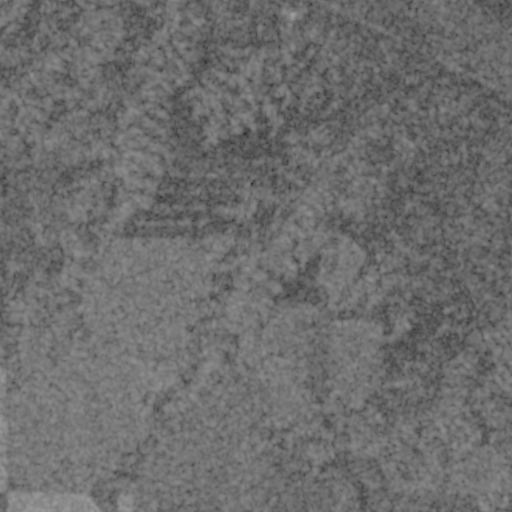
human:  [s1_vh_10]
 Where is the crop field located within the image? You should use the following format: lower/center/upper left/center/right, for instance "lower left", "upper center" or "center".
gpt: The crop field is located in the upper left of the image.
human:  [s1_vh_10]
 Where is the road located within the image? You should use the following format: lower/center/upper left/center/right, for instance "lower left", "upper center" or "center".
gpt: There is no road in the image.

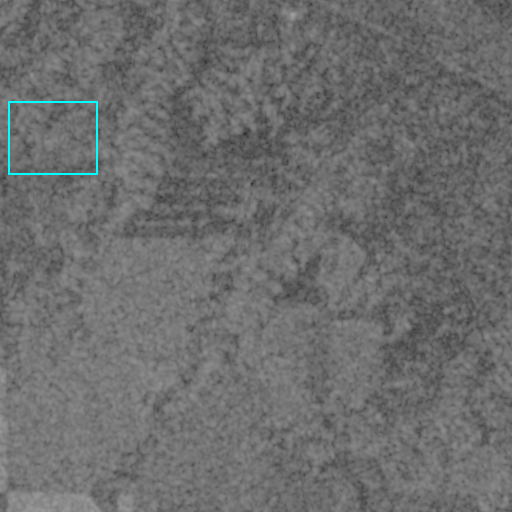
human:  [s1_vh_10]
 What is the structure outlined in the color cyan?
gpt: The structure outlined in cyan is a crop field.
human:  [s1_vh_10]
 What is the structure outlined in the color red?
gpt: There is no red outline.